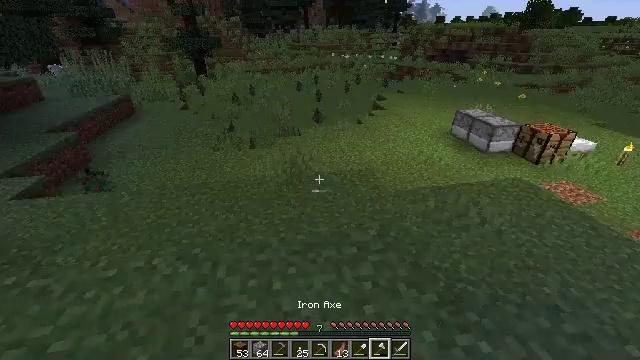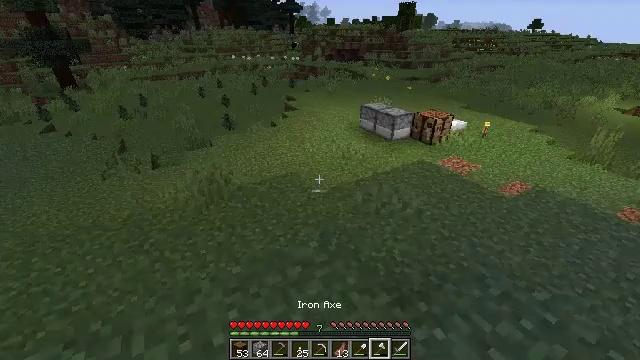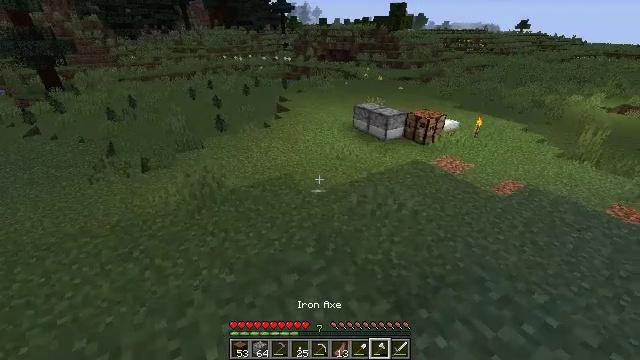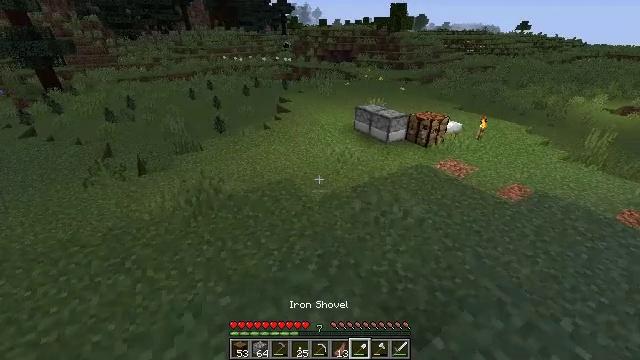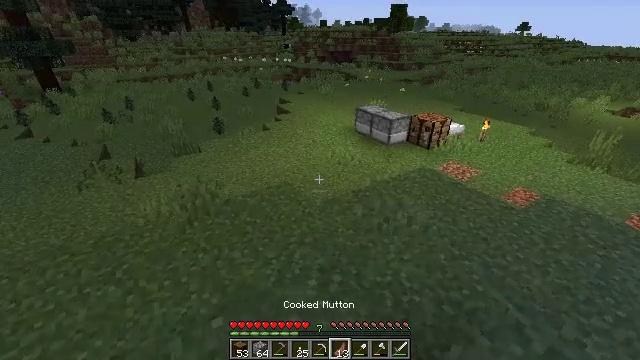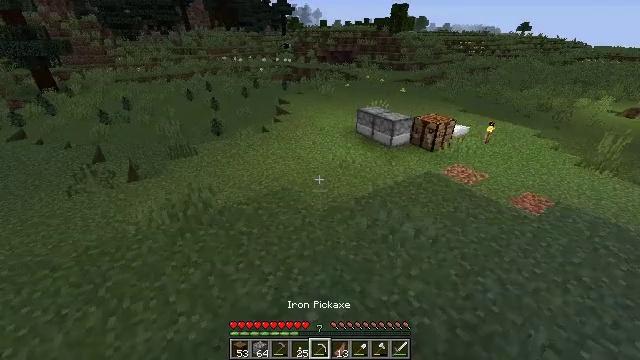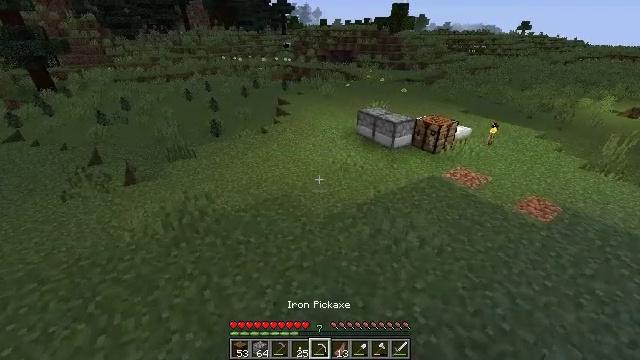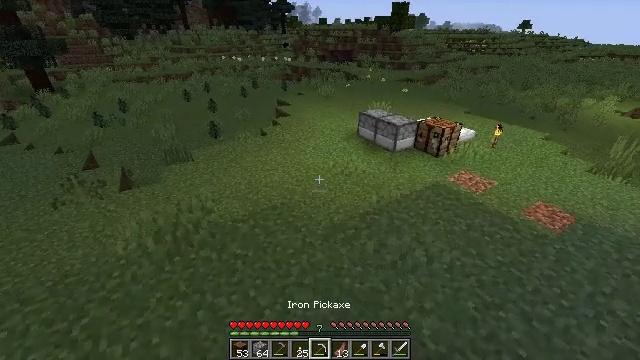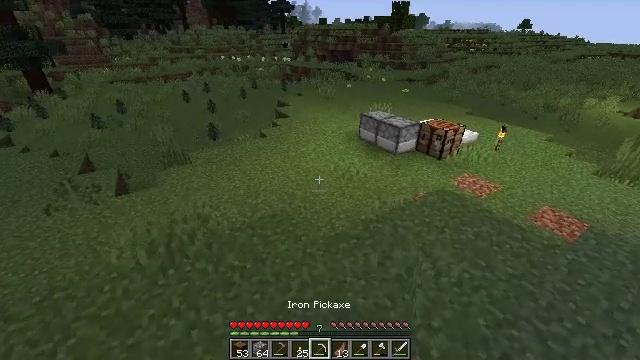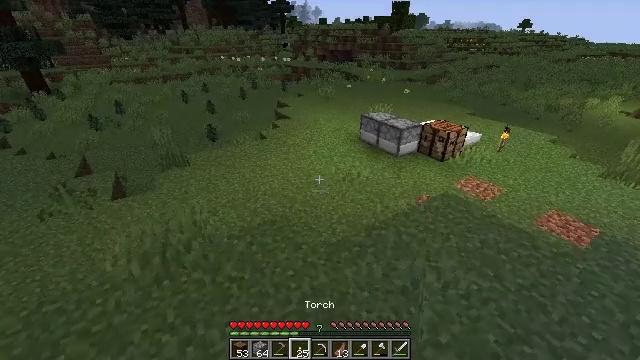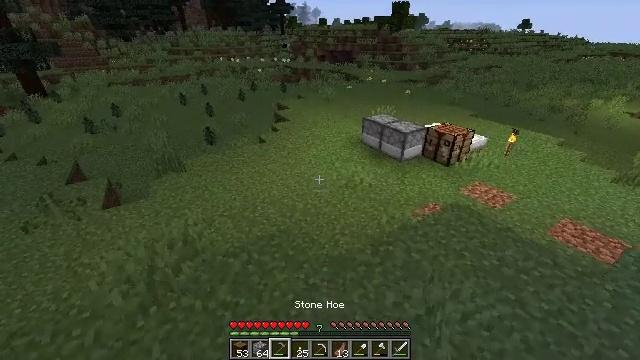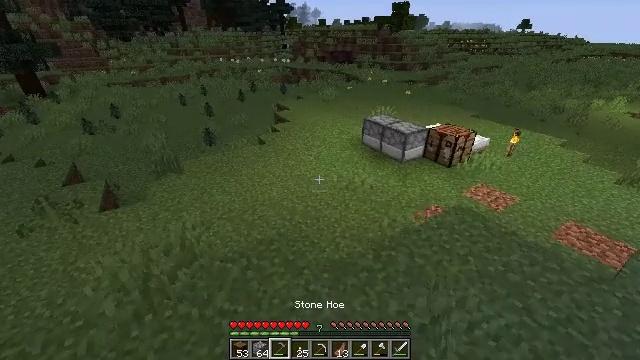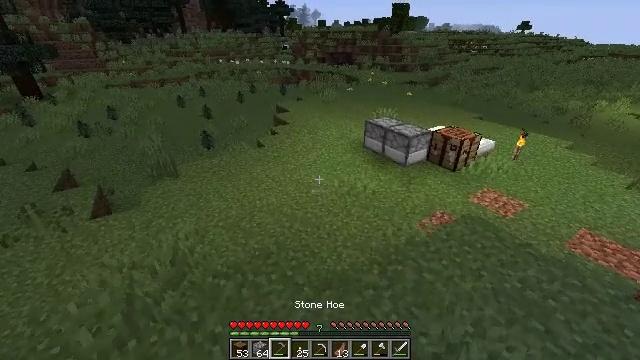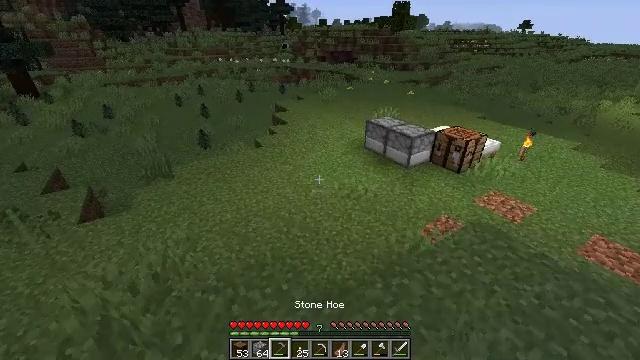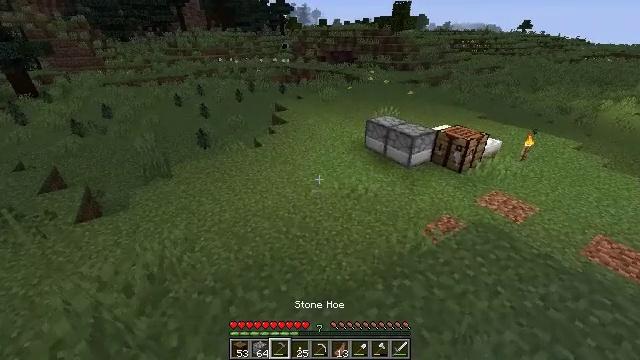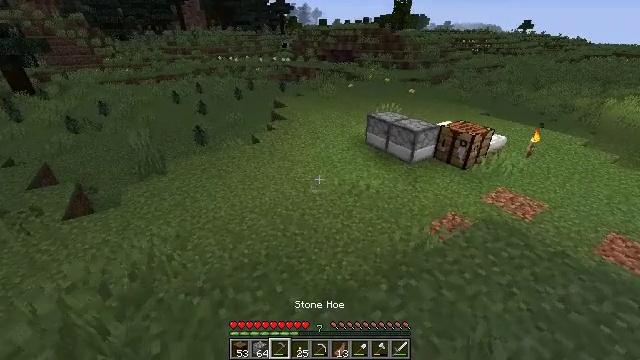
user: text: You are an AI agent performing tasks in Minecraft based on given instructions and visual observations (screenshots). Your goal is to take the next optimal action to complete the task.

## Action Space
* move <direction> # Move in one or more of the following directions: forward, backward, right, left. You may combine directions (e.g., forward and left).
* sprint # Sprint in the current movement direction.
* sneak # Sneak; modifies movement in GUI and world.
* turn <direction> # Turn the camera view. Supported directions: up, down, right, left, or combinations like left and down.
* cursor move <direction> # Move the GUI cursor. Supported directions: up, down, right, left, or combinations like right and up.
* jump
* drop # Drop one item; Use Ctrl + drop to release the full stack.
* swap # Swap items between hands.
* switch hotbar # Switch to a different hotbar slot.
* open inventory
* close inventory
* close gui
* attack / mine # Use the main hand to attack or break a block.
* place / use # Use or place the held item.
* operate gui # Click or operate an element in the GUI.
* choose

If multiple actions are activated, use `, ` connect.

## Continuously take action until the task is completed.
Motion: motion action
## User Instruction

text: Harvest some fern.
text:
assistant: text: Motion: move forward, turn right
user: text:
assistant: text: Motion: move forward, turn right
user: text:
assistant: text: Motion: move forward
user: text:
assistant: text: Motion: move forward
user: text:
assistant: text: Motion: move forward
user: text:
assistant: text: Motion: move forward
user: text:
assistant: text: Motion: move forward
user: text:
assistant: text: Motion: move forward
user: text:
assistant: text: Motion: move forward
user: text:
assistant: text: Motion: move forward
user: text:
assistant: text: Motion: move forward
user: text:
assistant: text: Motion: move forward
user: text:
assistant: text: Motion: move forward
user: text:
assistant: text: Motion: move forward
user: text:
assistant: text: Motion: move forward
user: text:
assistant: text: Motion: move forward, turn left
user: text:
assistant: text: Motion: move forward, turn left
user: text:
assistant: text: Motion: move forward, turn left
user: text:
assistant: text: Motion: move forward, turn left and up
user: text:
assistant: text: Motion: move forward, turn left and up
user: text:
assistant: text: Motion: move forward, turn left and up
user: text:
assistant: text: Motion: move forward, turn left
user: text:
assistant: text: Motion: move forward
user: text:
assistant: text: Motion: move forward
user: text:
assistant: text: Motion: move forward
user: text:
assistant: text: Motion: move forward
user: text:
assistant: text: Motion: move forward
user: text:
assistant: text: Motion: move forward
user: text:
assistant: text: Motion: move forward
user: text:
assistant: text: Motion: move forward, turn down